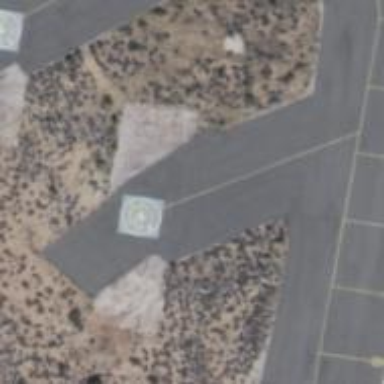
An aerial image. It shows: Image of helipad at airport.